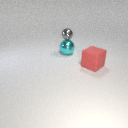
large cyan metal sphere below small gray metal sphere